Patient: sex F, age 38
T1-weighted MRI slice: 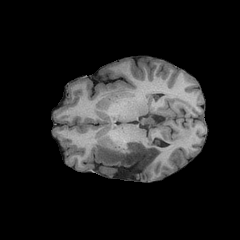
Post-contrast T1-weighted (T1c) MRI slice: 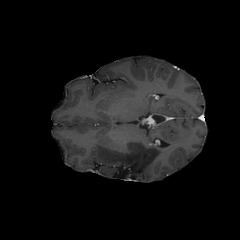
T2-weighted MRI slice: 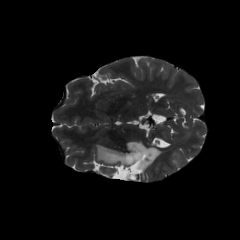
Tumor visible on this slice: yes
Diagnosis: Astrocytoma, IDH-mutant
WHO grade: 3